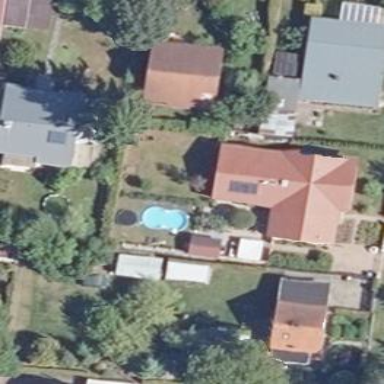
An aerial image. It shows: Detached building.